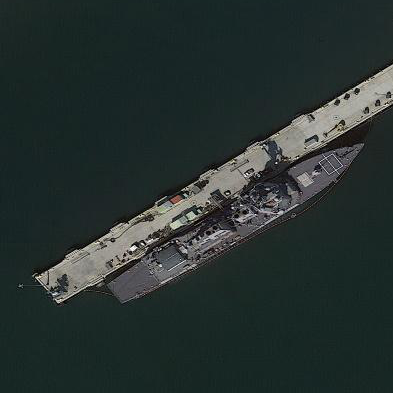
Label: Arleigh_Burke-class_destroyer